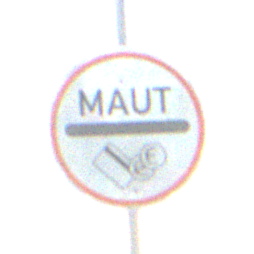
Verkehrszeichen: MautflichtigeStrecke
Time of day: SunriseSunset
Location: Outdoor (Nature)
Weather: Clear
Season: NotSpecified
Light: Natural